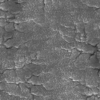
Label: not_dusty